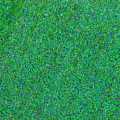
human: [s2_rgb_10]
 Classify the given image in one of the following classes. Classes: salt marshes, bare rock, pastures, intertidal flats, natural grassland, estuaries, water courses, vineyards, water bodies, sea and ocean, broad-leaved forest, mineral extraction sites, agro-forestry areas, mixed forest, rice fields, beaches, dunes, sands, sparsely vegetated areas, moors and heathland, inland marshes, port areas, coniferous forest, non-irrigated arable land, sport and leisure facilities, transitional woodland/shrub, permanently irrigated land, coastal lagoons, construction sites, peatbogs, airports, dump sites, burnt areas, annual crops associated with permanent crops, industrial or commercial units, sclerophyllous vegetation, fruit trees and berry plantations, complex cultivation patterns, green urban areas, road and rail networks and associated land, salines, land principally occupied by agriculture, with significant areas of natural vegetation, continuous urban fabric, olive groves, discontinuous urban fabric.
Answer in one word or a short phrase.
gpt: sea and ocean